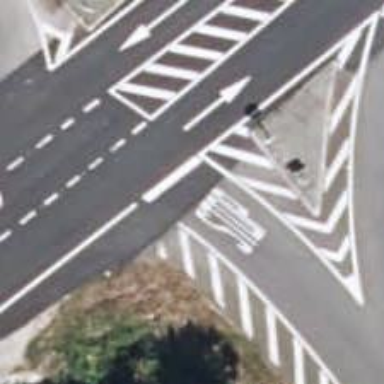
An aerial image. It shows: Road with stop sign.